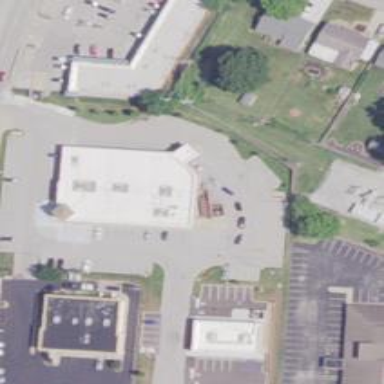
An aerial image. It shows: Pharmacy providing healthcare services.